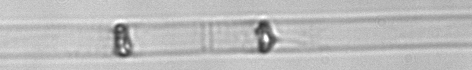
Label: Dactyliosolen_blavyanus